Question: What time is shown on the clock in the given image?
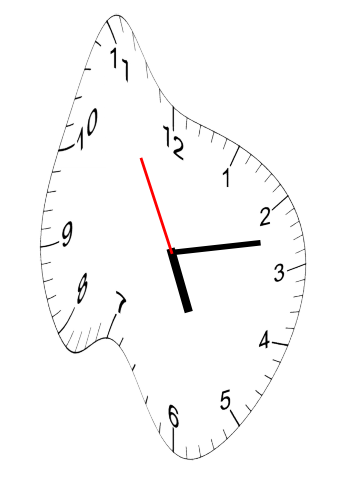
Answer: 05:12:55